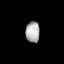
Tissue: lung
Cell type: Epithelial cells
Senescence score: 0.5505
Nuclear area (px): 292
Mean DAPI intensity: 171.425